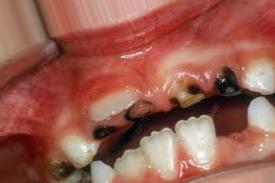
Condition: Caries